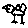
Label: bird